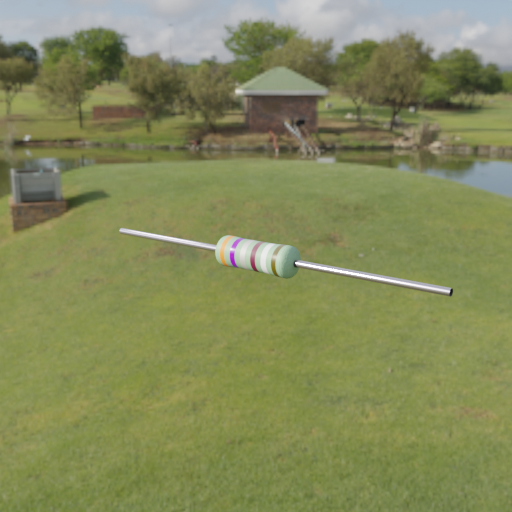
Resistor colour bands (in order): orange, violet, silver, brown, white, brown